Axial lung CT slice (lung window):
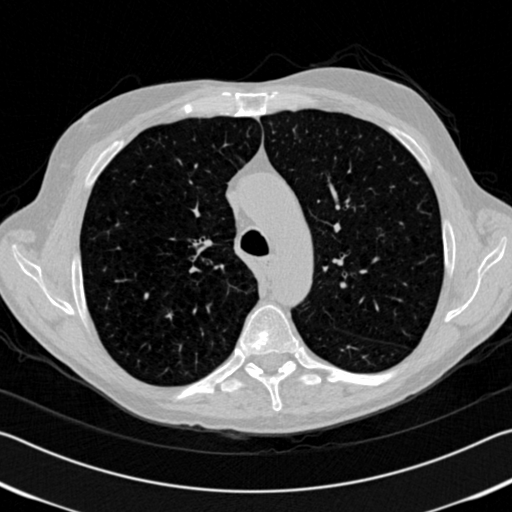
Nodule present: no